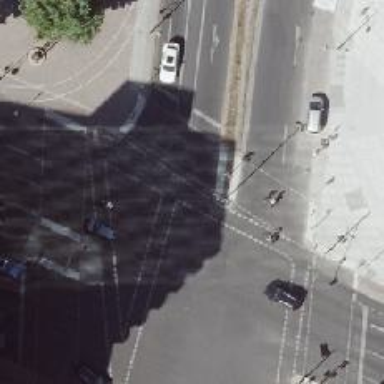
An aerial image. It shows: Crossing with traffic signals.